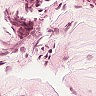
Metastatic tissue present: no